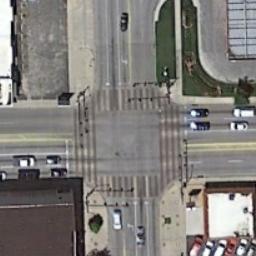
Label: intersection